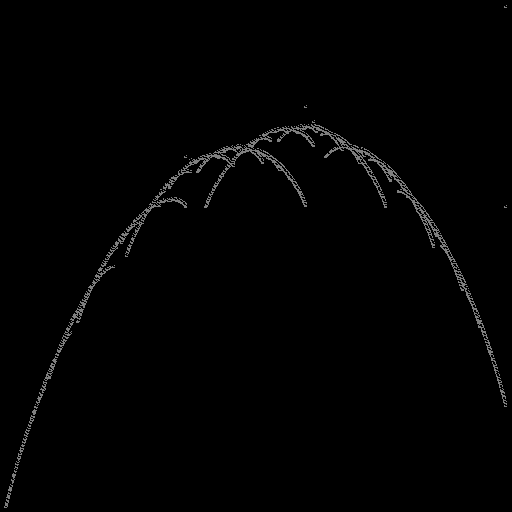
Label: a4